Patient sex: F
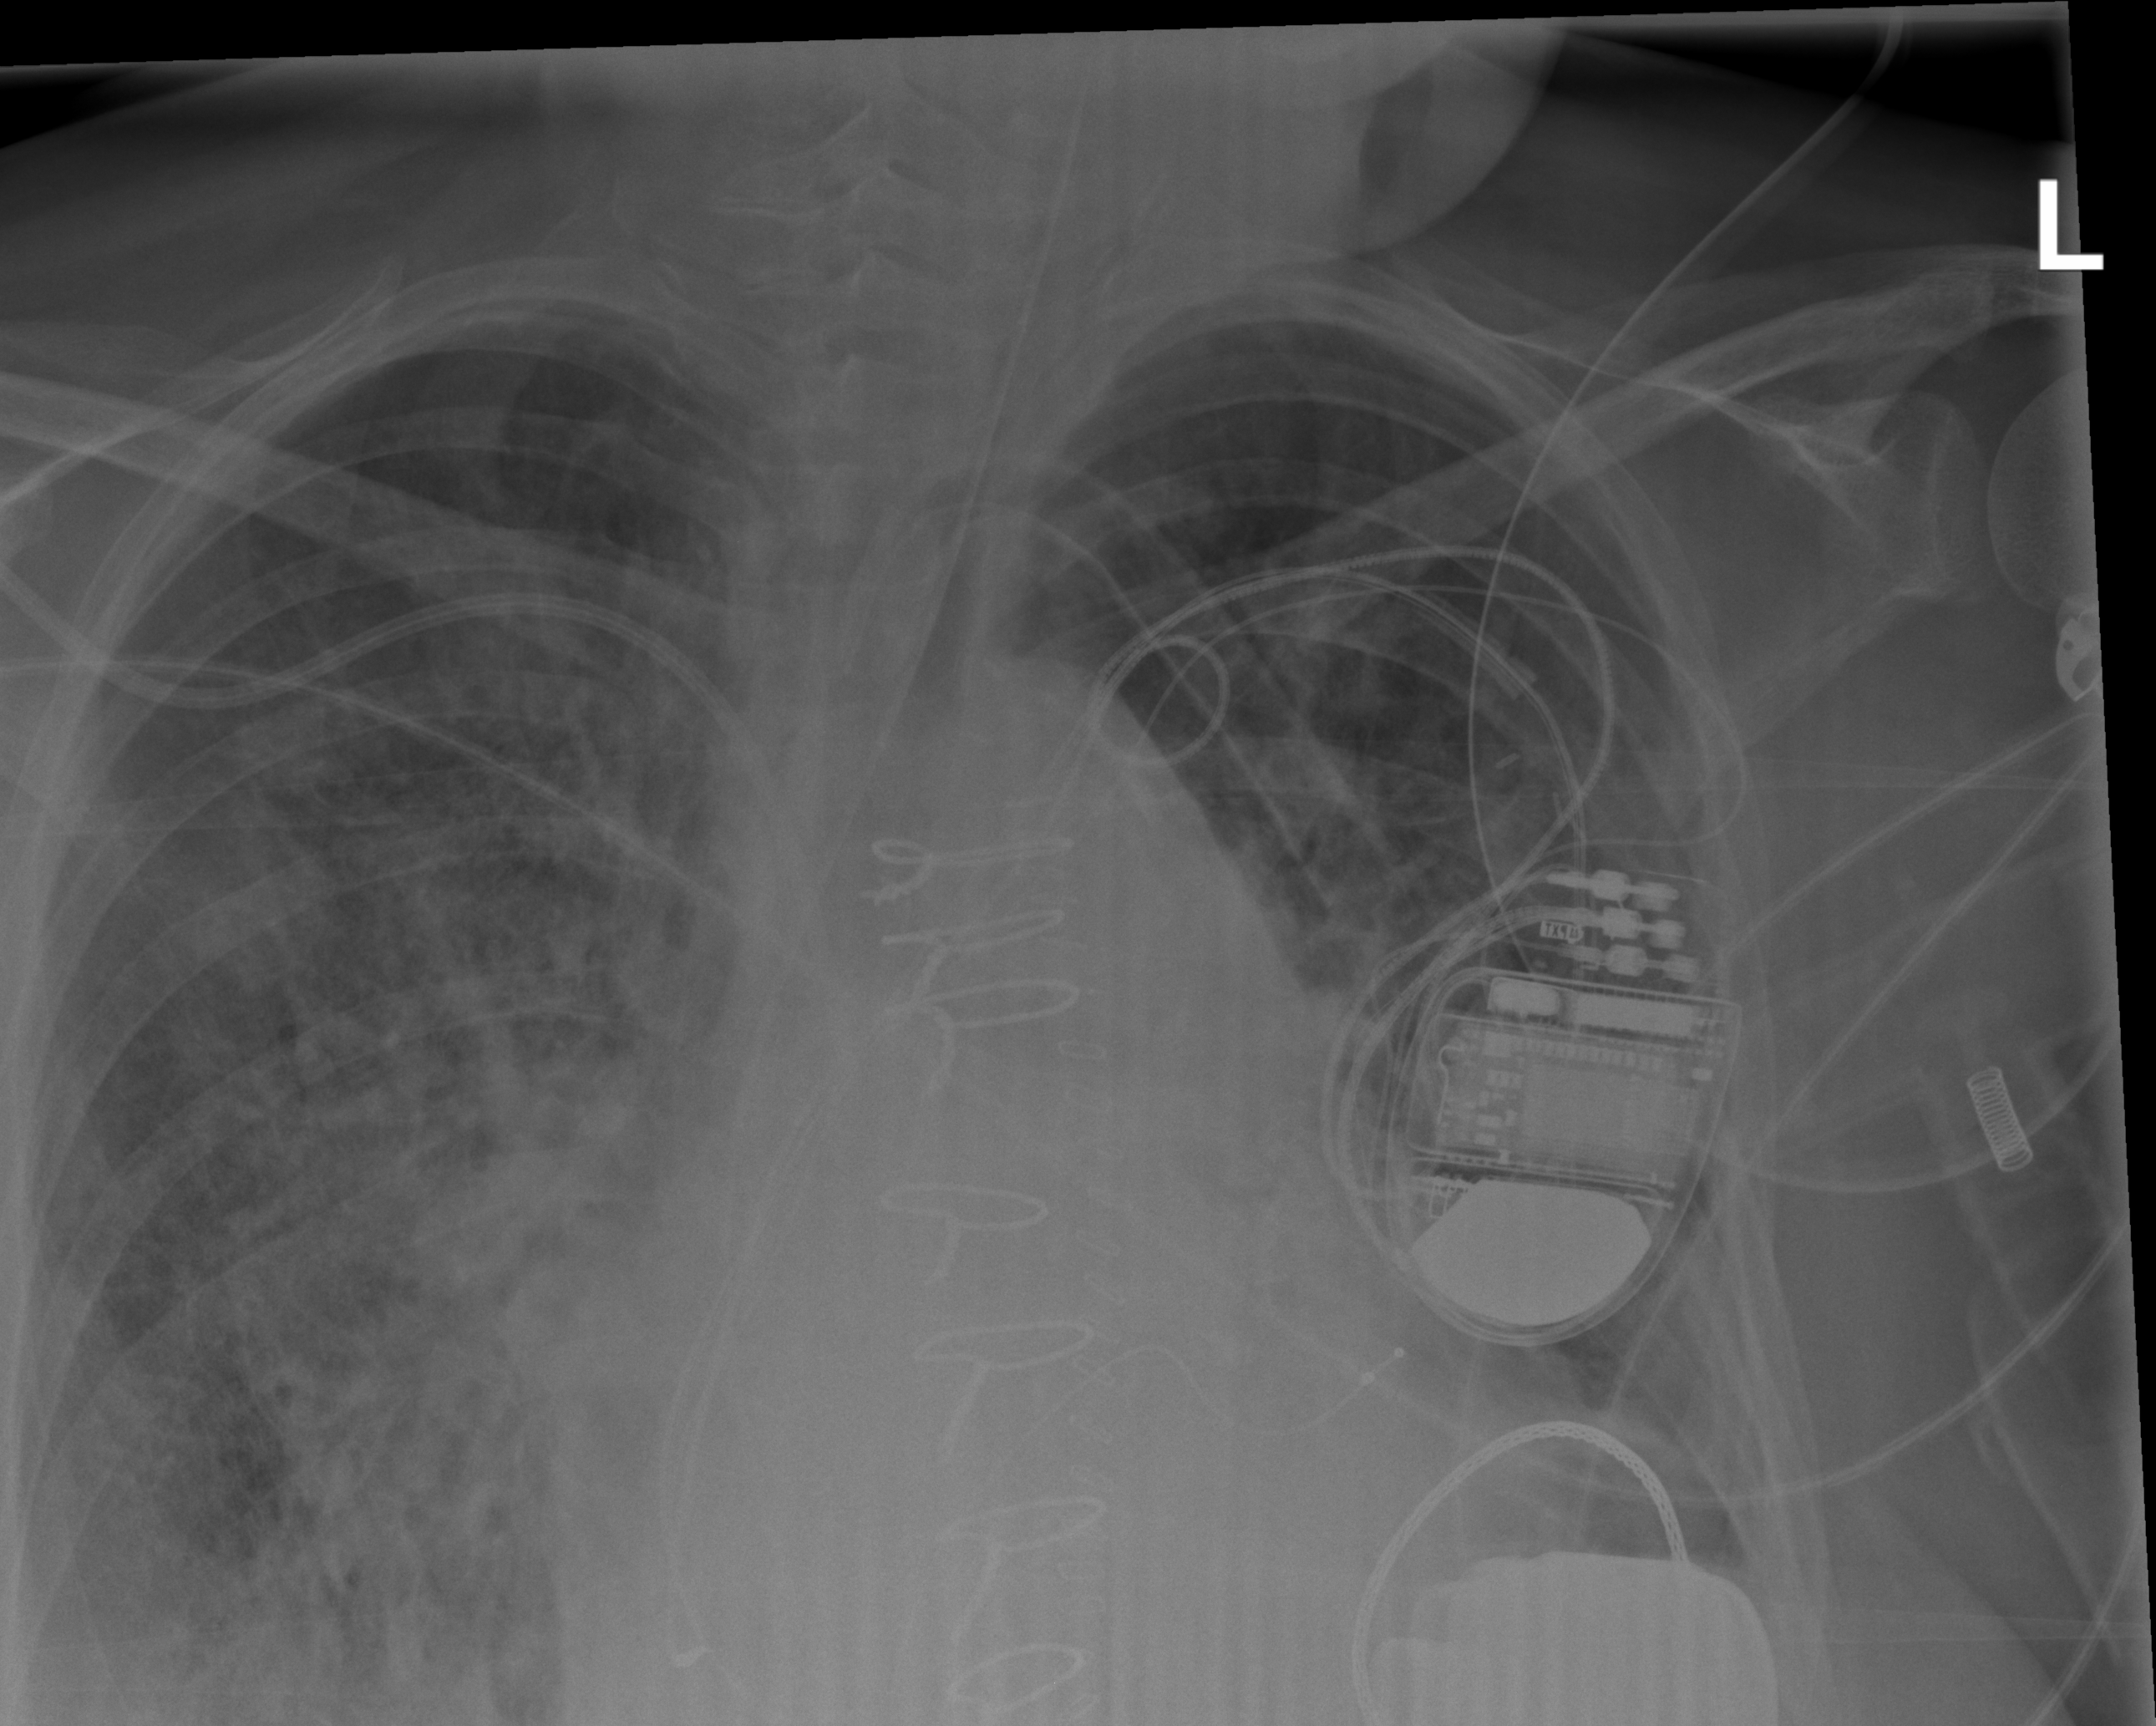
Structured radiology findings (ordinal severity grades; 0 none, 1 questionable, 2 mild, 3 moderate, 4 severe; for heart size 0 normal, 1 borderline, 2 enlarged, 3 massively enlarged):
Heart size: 2
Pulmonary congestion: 2
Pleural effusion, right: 2
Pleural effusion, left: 2
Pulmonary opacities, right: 3
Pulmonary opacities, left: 2
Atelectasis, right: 3
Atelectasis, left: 2